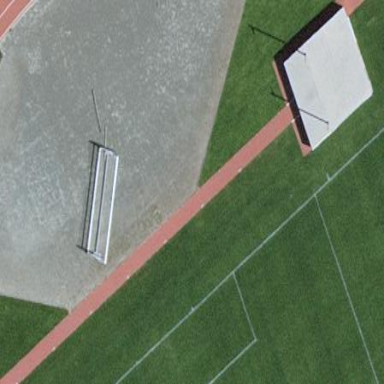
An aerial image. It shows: Athletics pitch for leisure land sports.